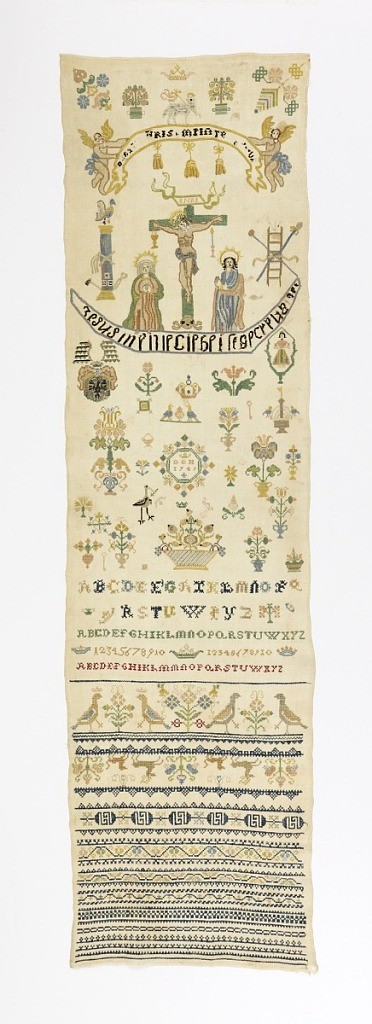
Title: Sampler
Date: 1749
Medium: silk and metal-wrapped silk embroidery, linen foundation Technique: two-sided cross, marking cross, long-armed cross, stem, satin, running, double running, eyelet, and herringbone stitches on plain weave
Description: Crucifixion, religious symbols, text, alphabet, numerals and motifs.